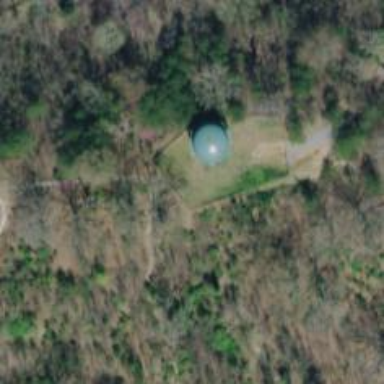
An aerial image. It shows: Water tower that is man-made.